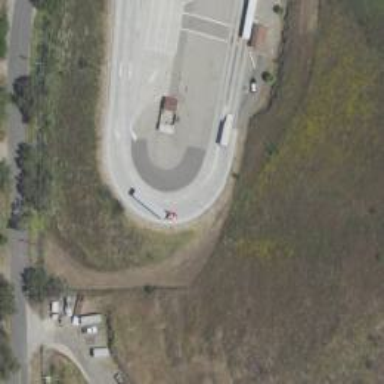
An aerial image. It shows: Weigh station on service road.